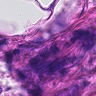
Metastatic tissue present: yes